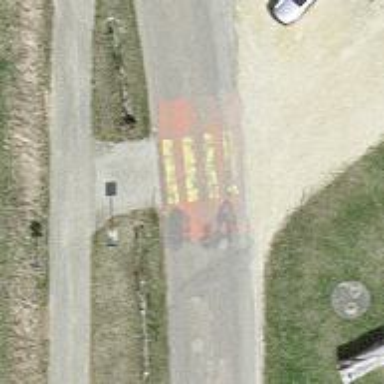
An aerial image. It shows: Marked crossing on the road.